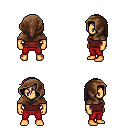
a pixel art fantasy rpg character, male body template, human, tanned skin, maroon pirate shirt, red pants, white blonde short bangs hairstyle, cloth hood, four views (front, back, left, right), 2x2 character sprite sheet, small pixel art, hard edges, no anti-aliasing